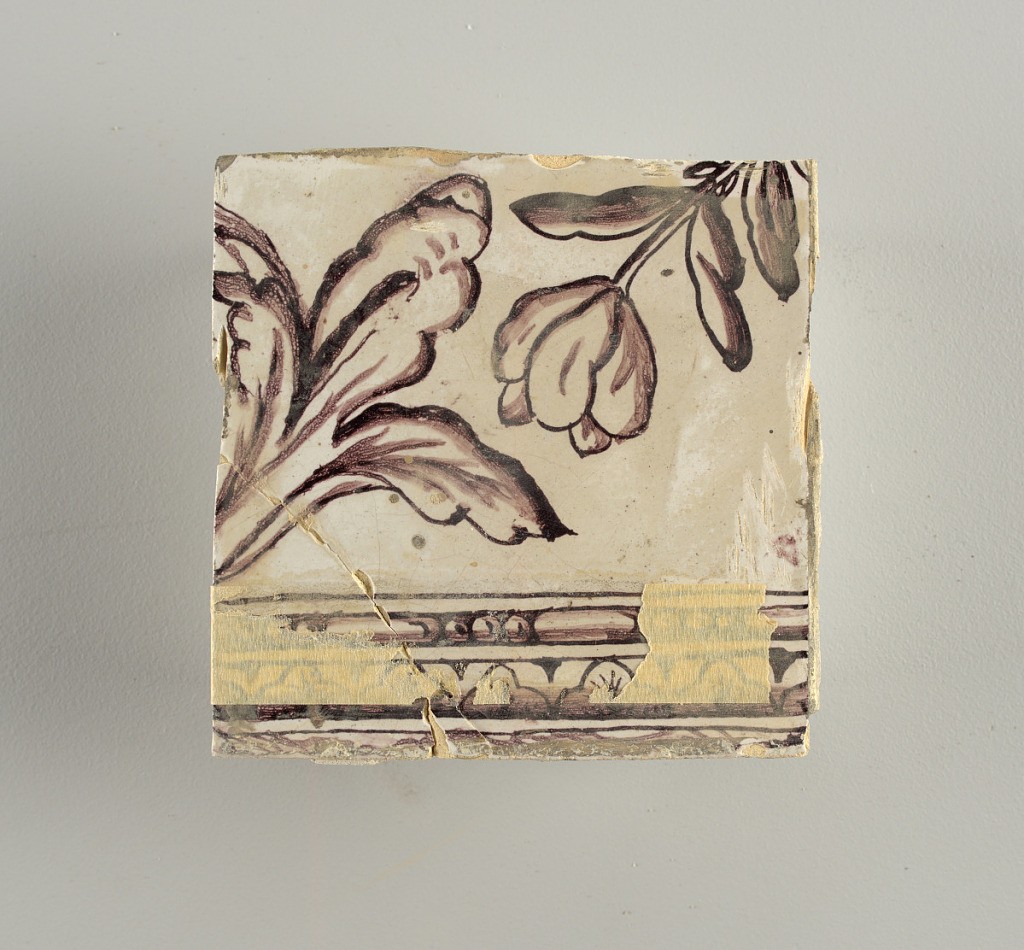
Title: Wall facing
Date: ca. 1725
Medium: tin-glazed earthenware, underglaze
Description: Two vertical rectangles, twenty-three tiles high.  A) Nine tiles wide at top; seven tiles wide at bottom.  B) Ten and one-half tiles wide.

Arabesque design of foliage.  A) with centered figure of Justice under a canopy.  B) with centered urn.